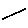
Label: square